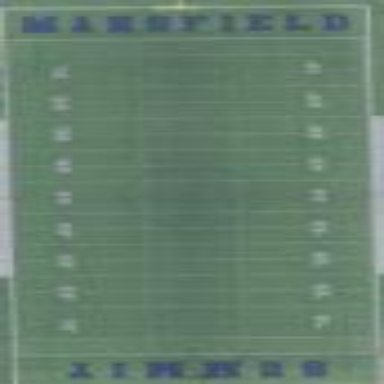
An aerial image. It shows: Pitch for American football.